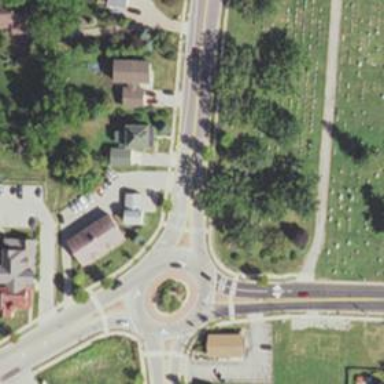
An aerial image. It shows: Marked crossing on footway.